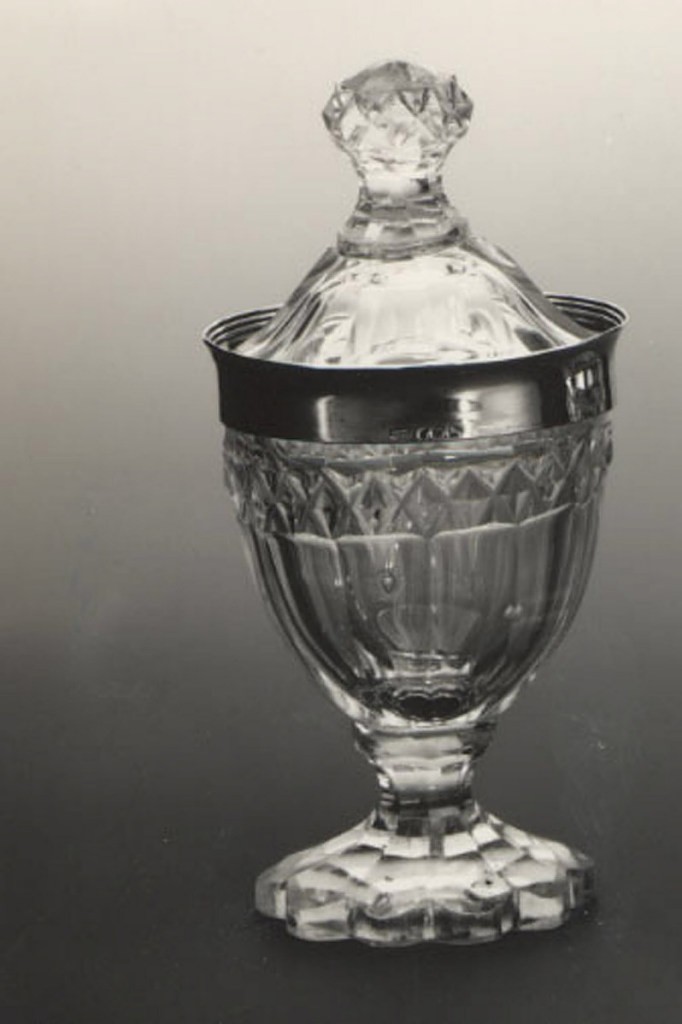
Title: Jar and cover
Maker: Henry Chawner, British, 1764 – 1851
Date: ca. 1795
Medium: glass, silver
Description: Flattened urn-shaped body on tall faceted flaring foot with scalloped edge;sides of body fluted, a band of diamonds above, above that a band of silverwith slightly everted lip; high domed cover with faceted sides and finial cut with diamonds, notch cut out of rim for spoon.